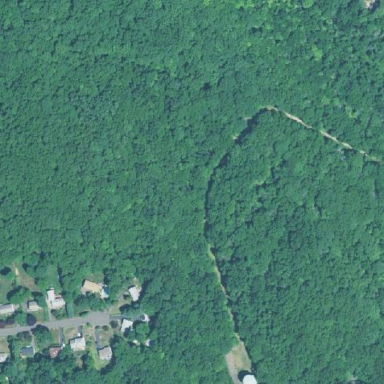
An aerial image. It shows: Existing preserved open space in the woodland.